Question: I am working on a drawing application based on GLPaint code. Do somebody know how to get an effect like this ? I have tried with different values for the width and the Height for the brush, but still it remains same .
Do i need to consider glBlendFunc() ? or Is it achievable thorough changing the width and the heigh of the brush.
Thanks in advance.
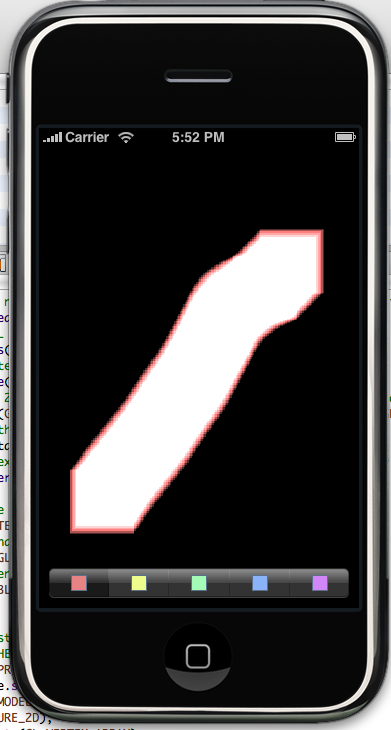
Answer: The easiest way to achieve that type of effect is to reducing the alpha from 1.0 to 0.7.